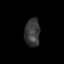
Tissue: prostate
Cell type: T cells
Senescence score: 0.3053
Nuclear area (px): 420
Mean DAPI intensity: 57.167